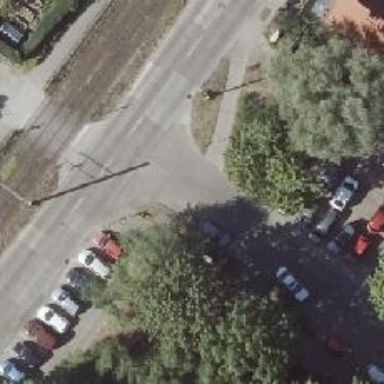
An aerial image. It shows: Uncontrolled crossing on the road.